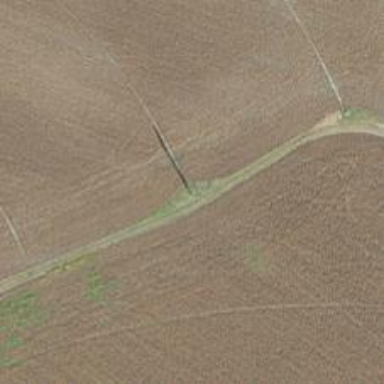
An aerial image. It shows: Power pole.